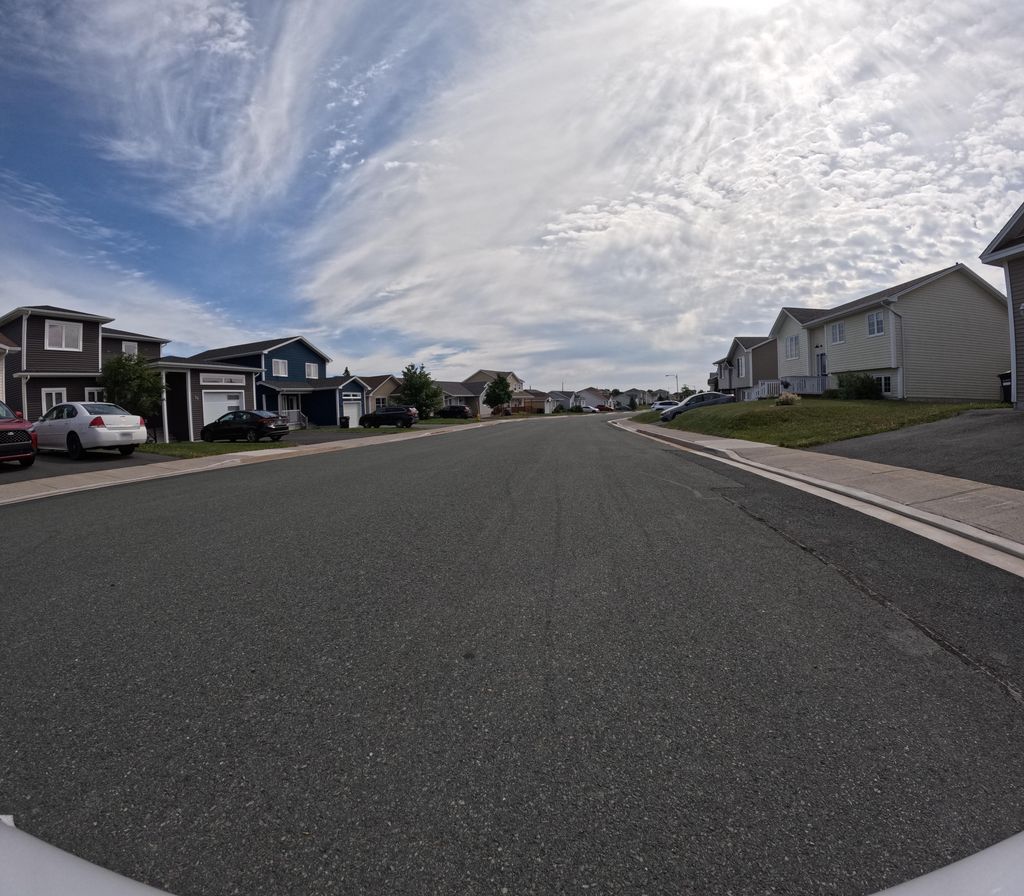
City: st_johns